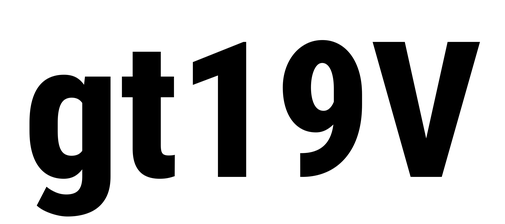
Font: Roboto_Condensed_ExtraBold